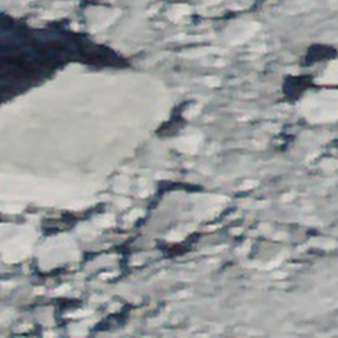
Label: bouldering_area